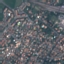
Land use / land cover: Residential